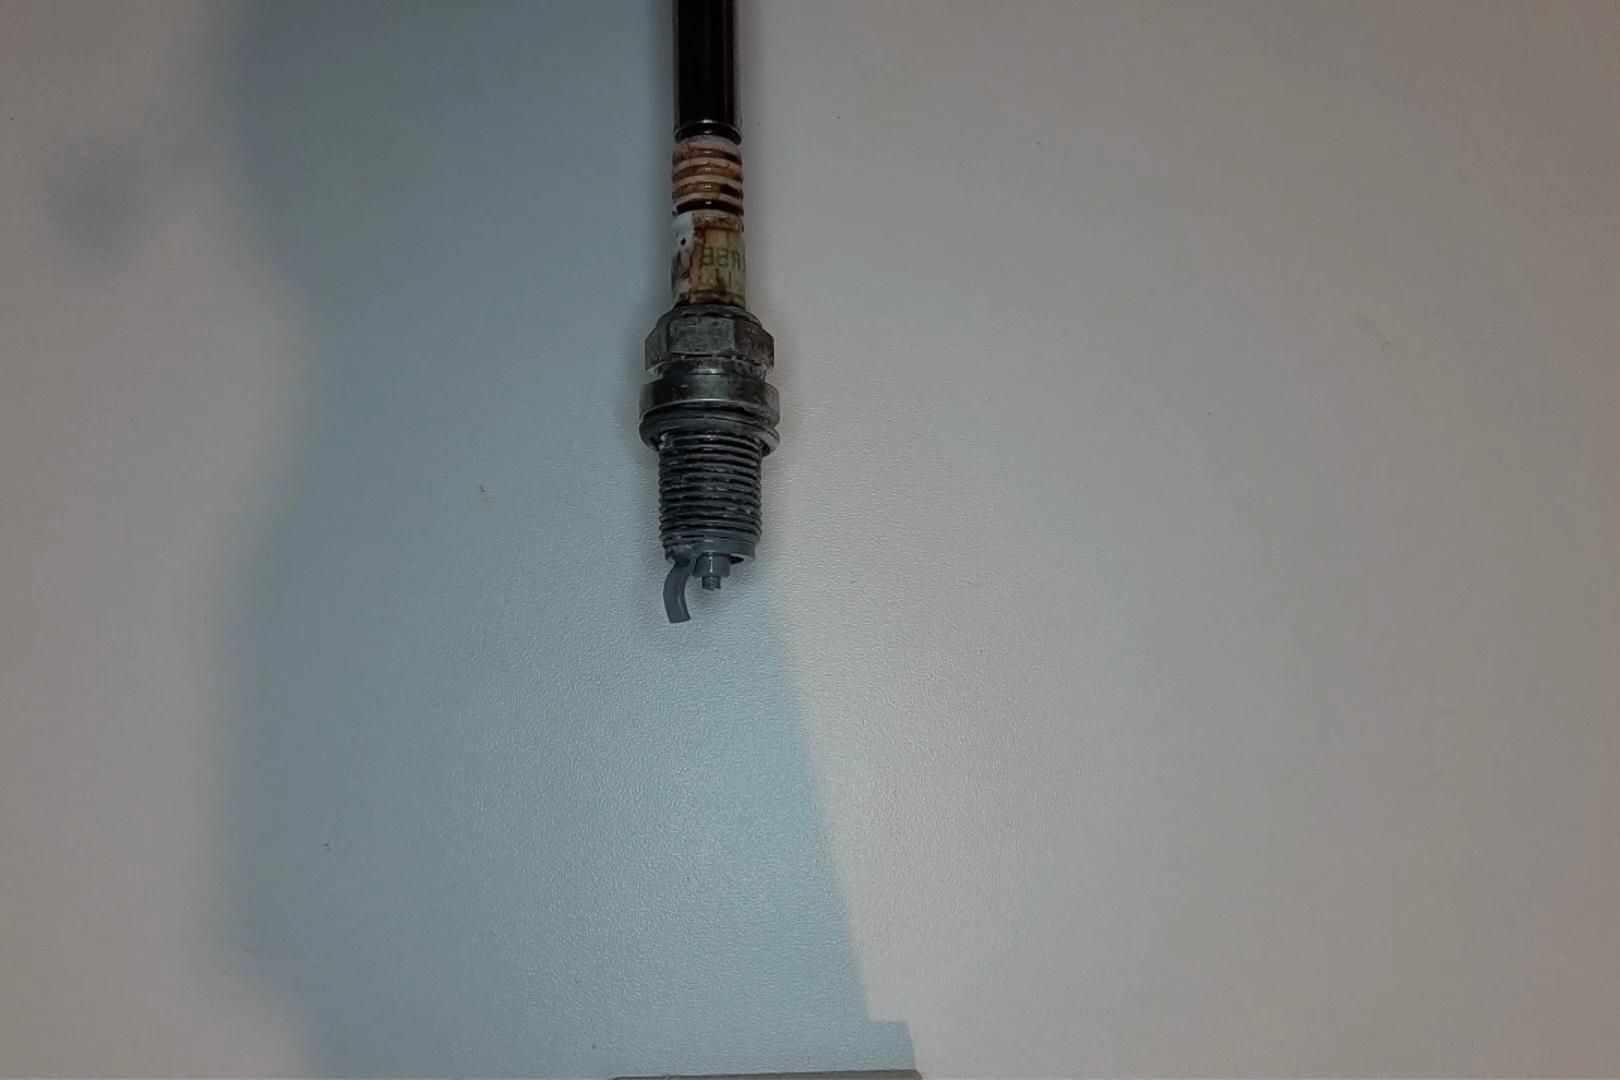
Label: anomaly